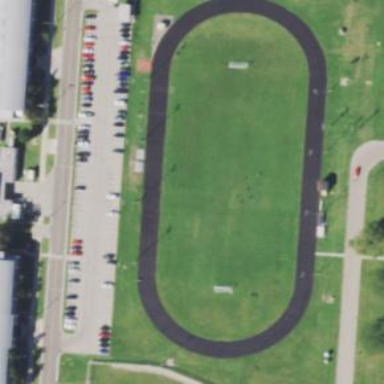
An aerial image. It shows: Athletic track located in leisure land area.